Interaction volume radius: 5 \u00c5
Interaction volume height: 20 \u00c5
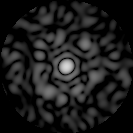
Disorder parameter: 0.8028